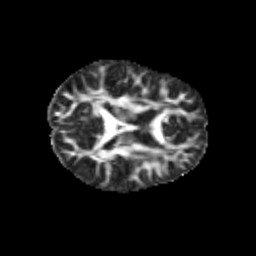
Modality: FA
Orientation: axial
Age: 11
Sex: male
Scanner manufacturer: siemens
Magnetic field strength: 3 T
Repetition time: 3.8 s
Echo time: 0.07 s